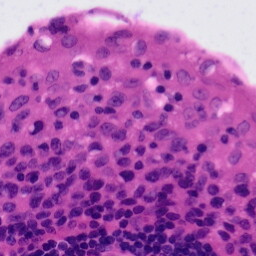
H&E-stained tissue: Tonsil